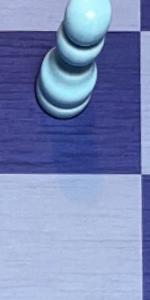
Label: Empty